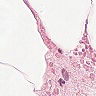
Metastatic tissue present: no